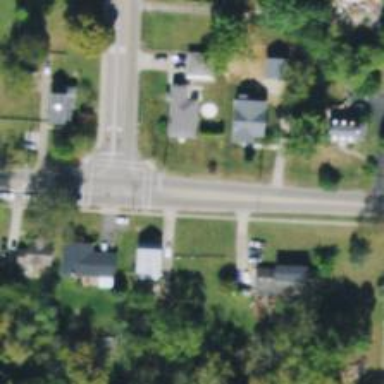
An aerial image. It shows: Marked road crossing.